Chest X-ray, PA view. Patient: 51 years old, sex M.
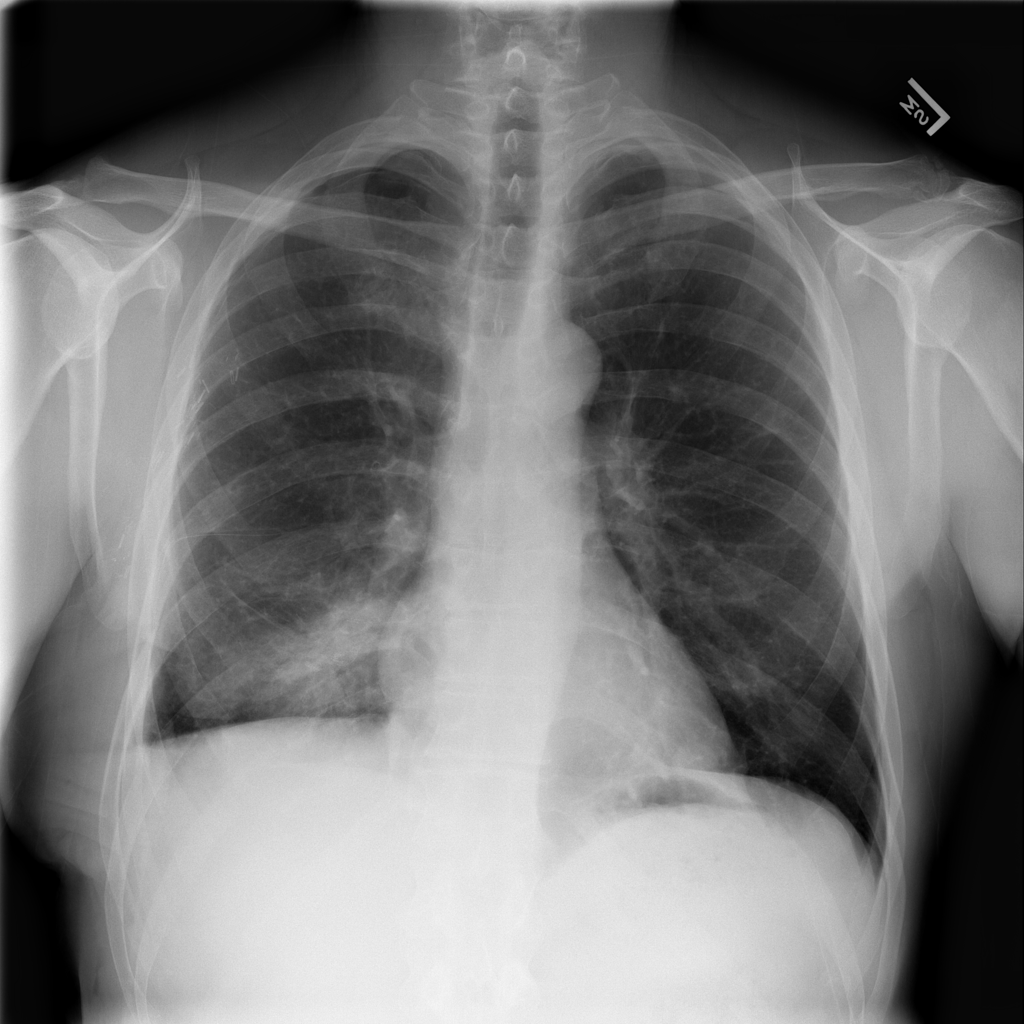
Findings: No Finding